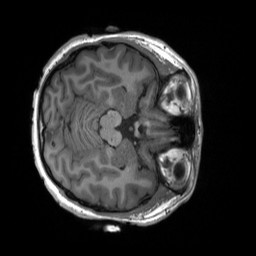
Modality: T1w
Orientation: axial
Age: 22
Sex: female
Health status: healthy
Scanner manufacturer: siemens
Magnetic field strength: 3 T
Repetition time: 2.3 s
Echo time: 0.00232 s